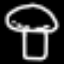
Label: mushroom